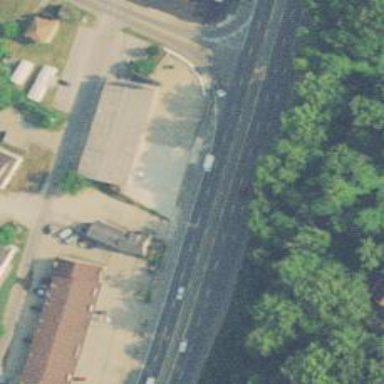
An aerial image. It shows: Car rental service.